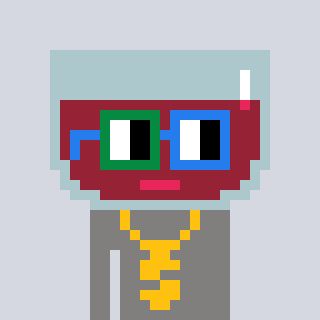
a pixel art character with square green and blue glasses, a wine-shaped head and a bluegrey-colored body on a cool background